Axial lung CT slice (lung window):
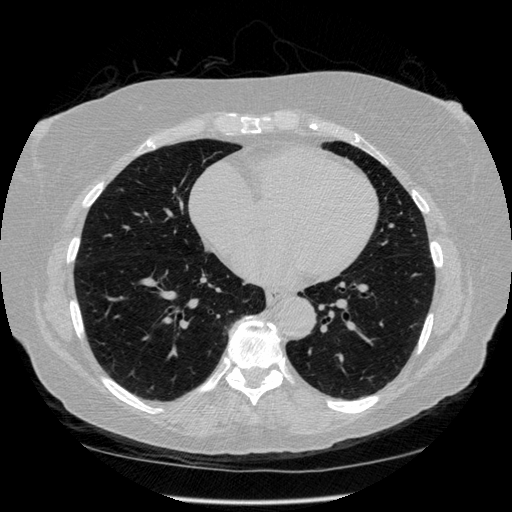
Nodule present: no